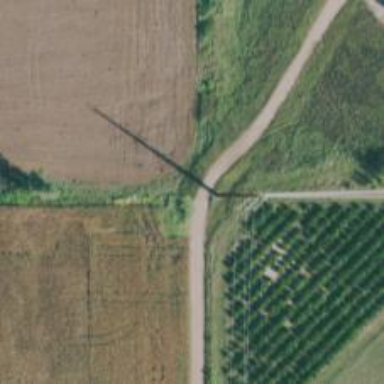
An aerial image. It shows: Road designated for service vehicles specifically for accessing wind farm.